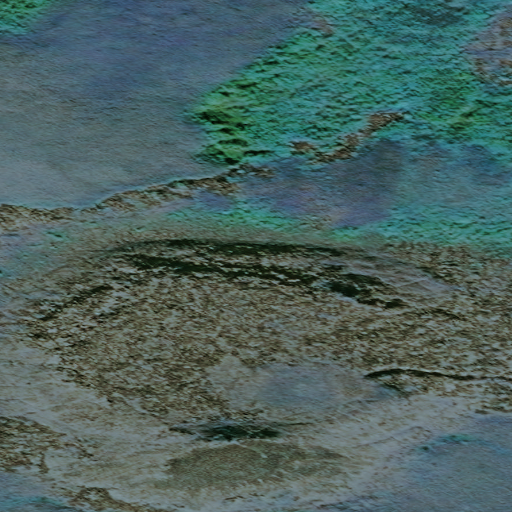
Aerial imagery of mountain in Alaska named Cygnus Cone containing only unknown